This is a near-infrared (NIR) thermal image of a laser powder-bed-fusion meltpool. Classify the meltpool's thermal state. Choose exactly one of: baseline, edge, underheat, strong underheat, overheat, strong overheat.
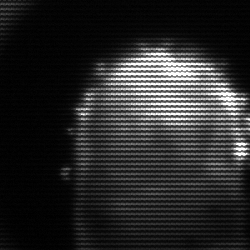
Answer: baseline